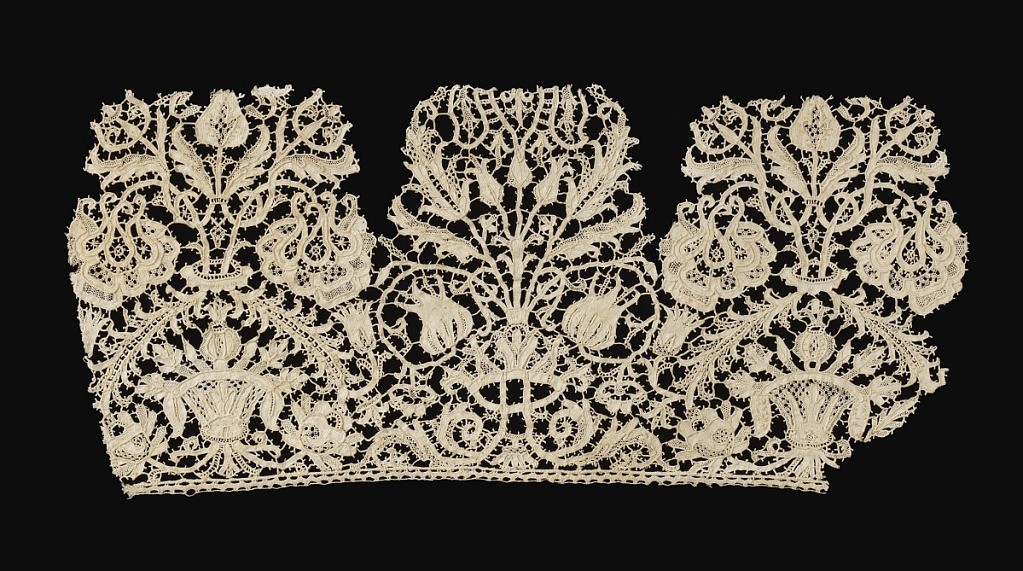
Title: Fragments
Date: early–mid-17th century
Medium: linen Technique: needle lace
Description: Fragments with alternating arrangements of floral and foliated sprays in a symmetric pattern connected by bars.